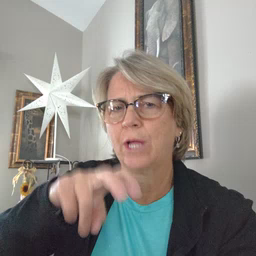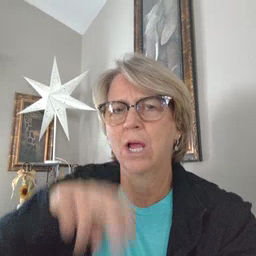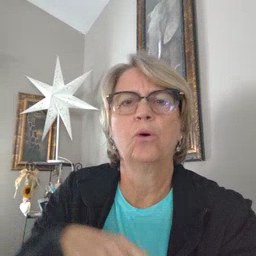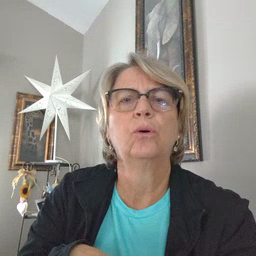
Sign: chair